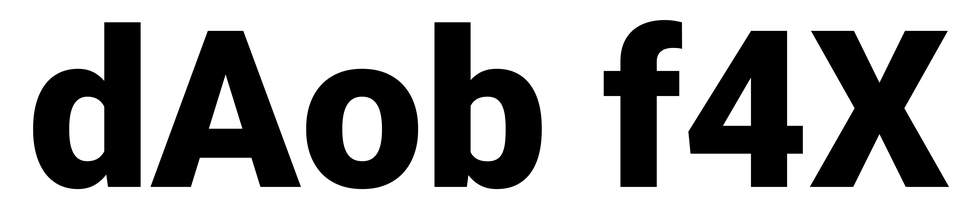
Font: Roboto_Black